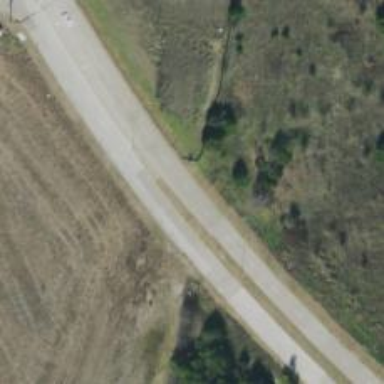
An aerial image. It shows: Secondary road.